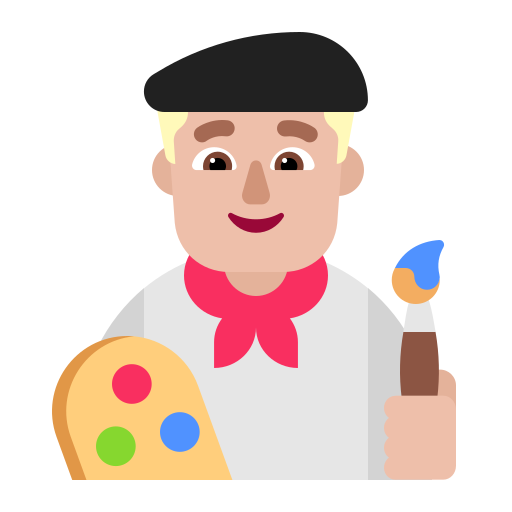
man artist flat  light